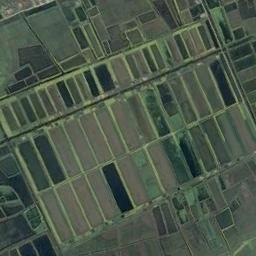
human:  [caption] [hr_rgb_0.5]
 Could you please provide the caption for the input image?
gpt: There are some deep green and light green rectangular farmland .

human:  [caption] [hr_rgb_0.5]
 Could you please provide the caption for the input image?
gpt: Lots of rectangular farmlands of different colors and sizes are neatly arranged on the ground .

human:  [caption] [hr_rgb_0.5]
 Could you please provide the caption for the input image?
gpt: There are many rectangular farmlands of different sizes and shades .

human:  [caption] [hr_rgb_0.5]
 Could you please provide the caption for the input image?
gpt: Many dense, neatly arranged dark green, light green and tan mixed rectangular farmlands of different sizes .

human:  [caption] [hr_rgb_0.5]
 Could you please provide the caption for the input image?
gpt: There are many green rectangular farmlands arranged neatly .